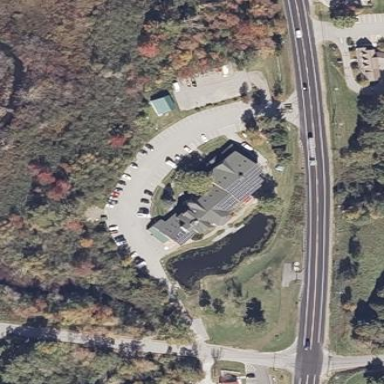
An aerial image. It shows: Outdoor retail shop.